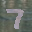
Label: 7